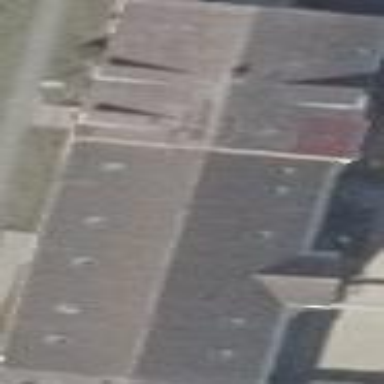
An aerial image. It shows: Kindergarten building.